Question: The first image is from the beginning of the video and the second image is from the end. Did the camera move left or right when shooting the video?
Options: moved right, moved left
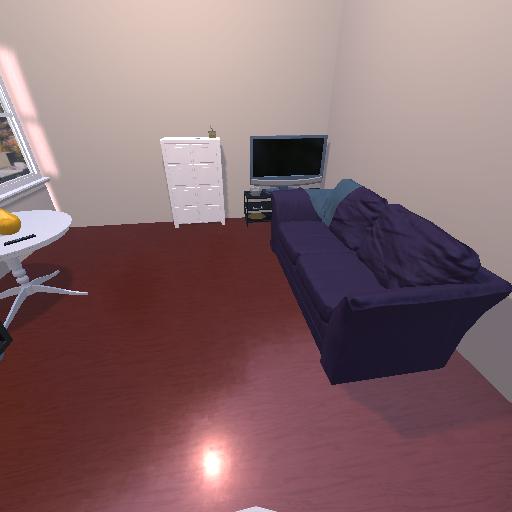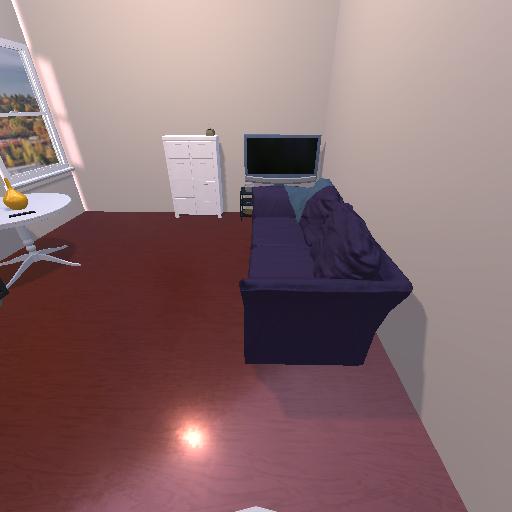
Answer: moved right